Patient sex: M
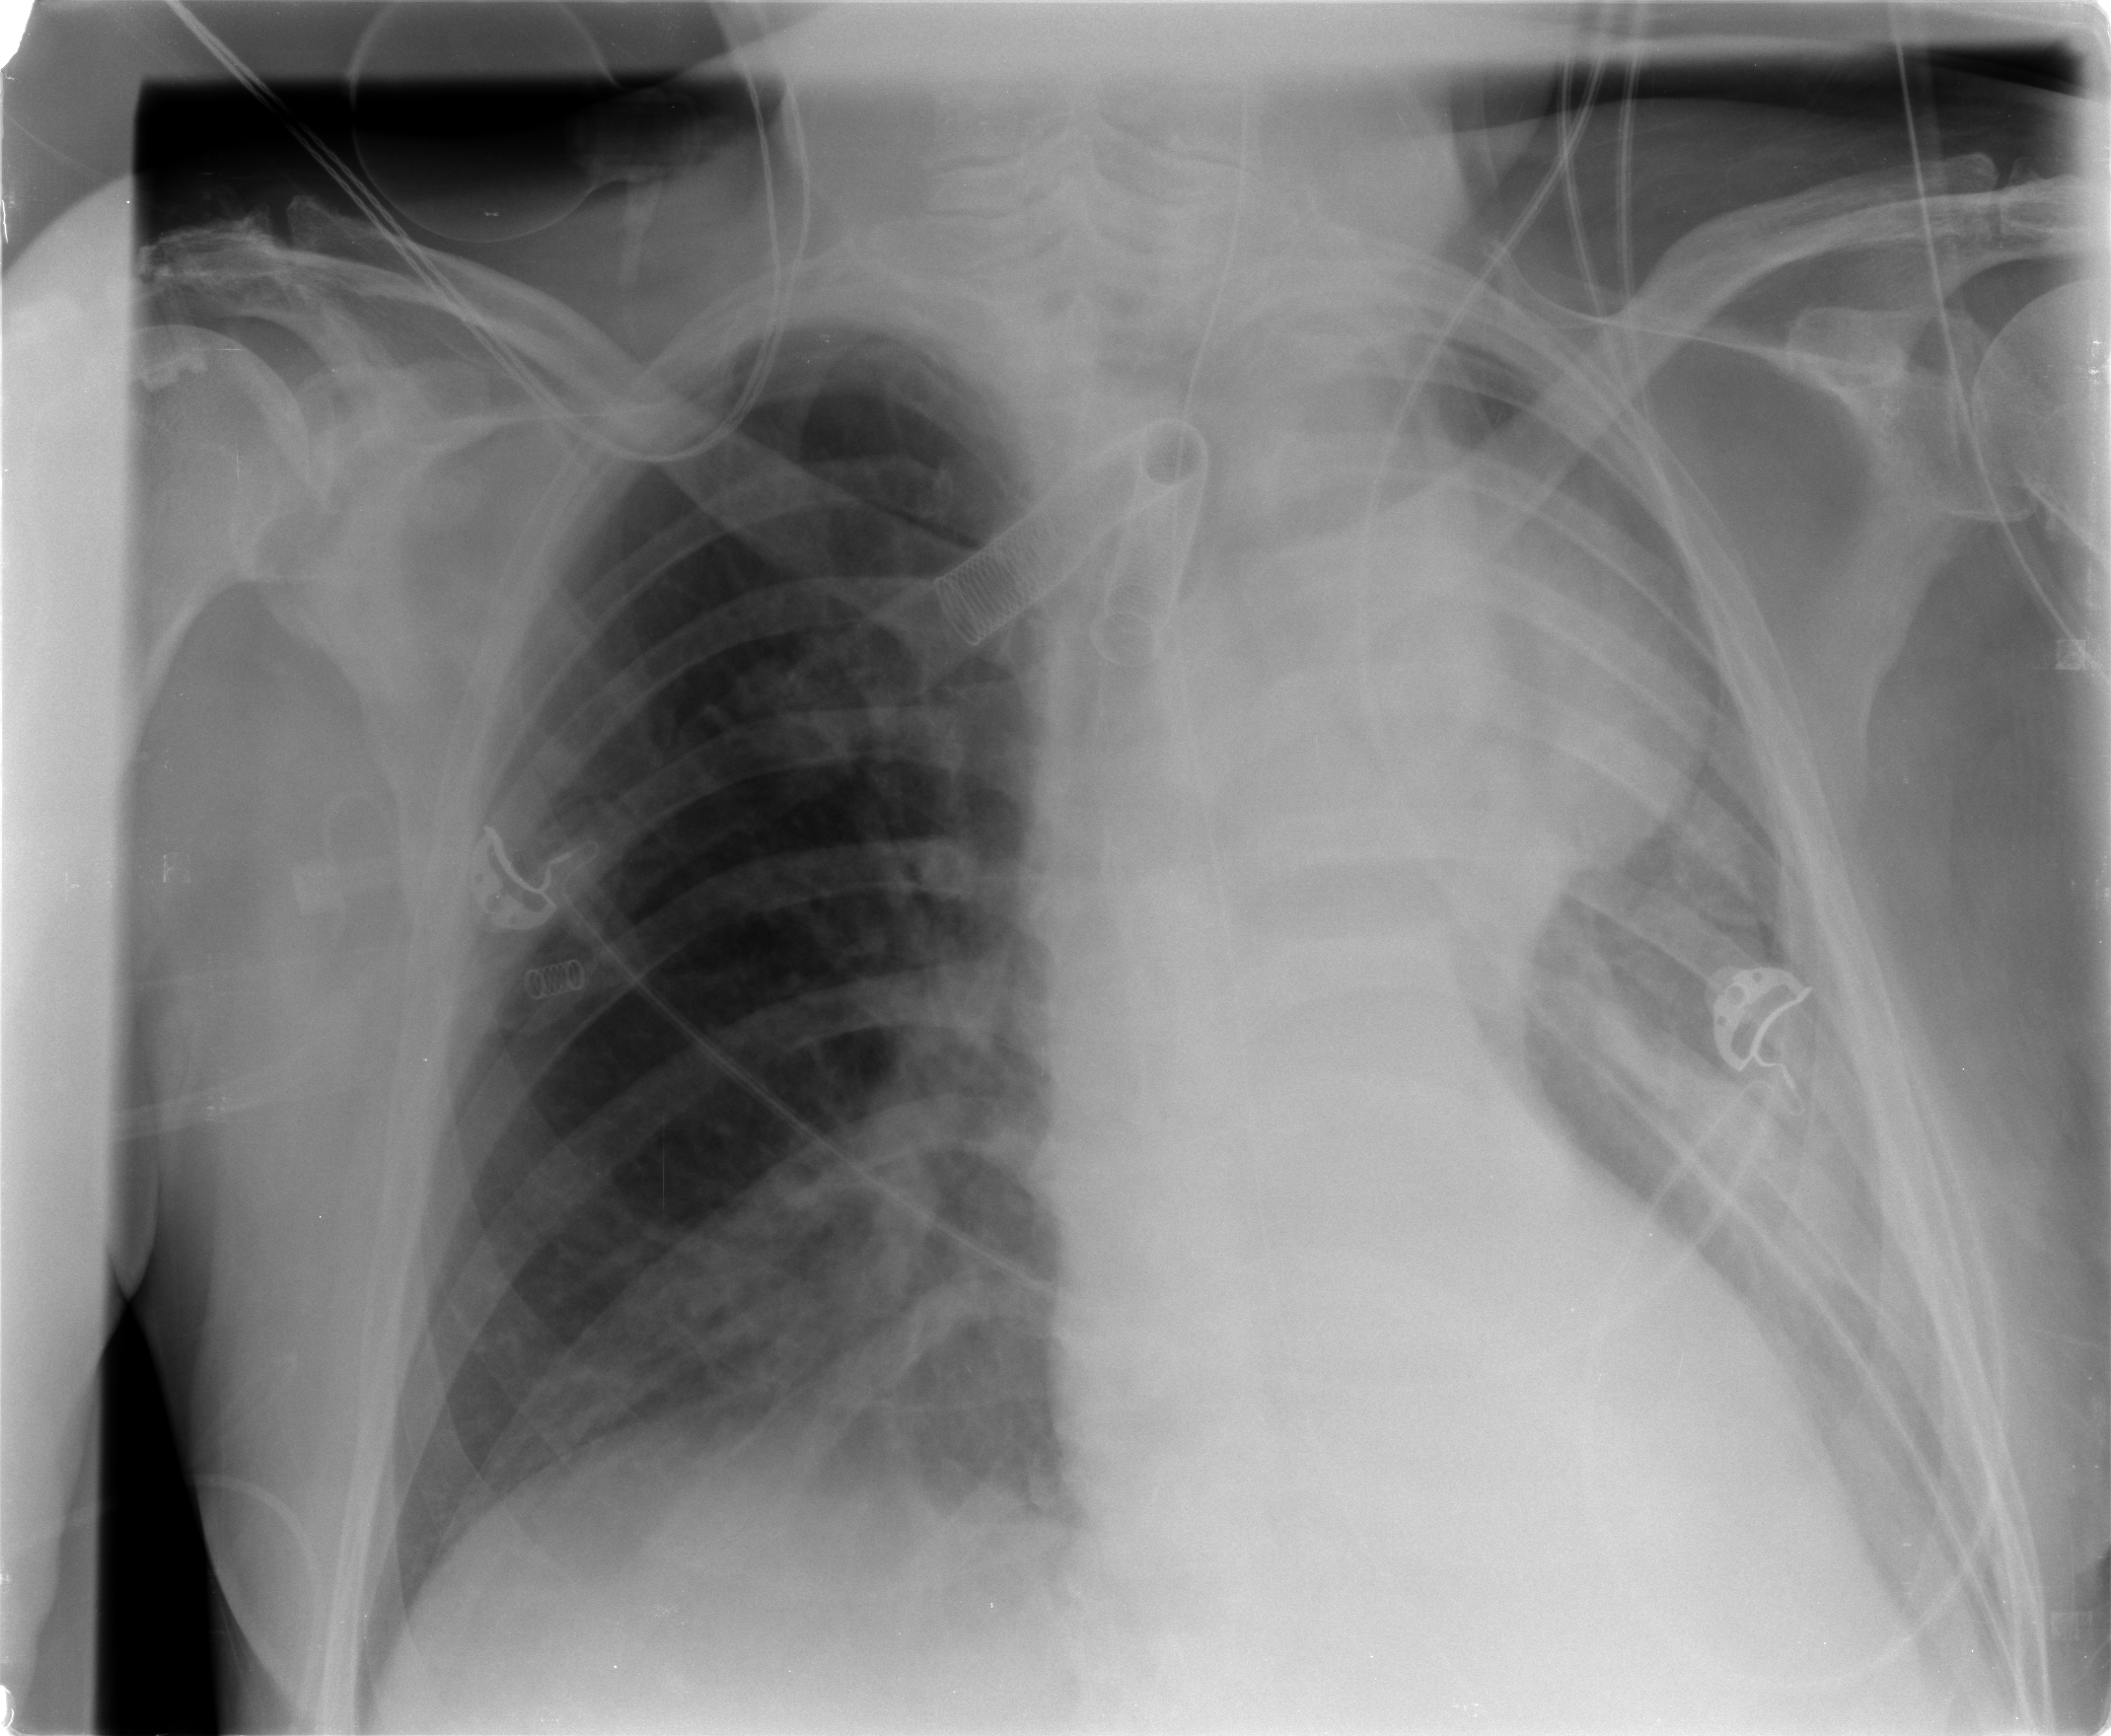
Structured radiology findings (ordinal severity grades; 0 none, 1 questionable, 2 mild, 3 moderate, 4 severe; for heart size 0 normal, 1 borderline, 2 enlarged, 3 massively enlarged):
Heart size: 0
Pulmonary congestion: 0
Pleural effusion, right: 0
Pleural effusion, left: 2
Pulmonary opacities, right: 0
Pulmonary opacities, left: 0
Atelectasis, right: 2
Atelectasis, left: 3